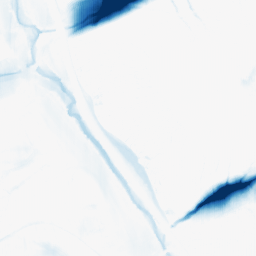
Category: morphological
Decomposition family: morphological_ellipse
Decomposition parameters: operation: closing
width: 50
height: 10
Upsampling method: fft_zeropad
Upsampling parameters: scale: 4
Upsampling scale: 4